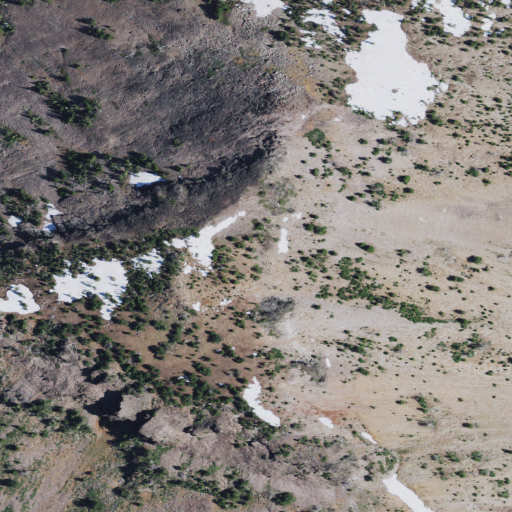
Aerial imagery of mountain in Oregon named Graham Mountain containing shrub, grassland, and evergreen forest